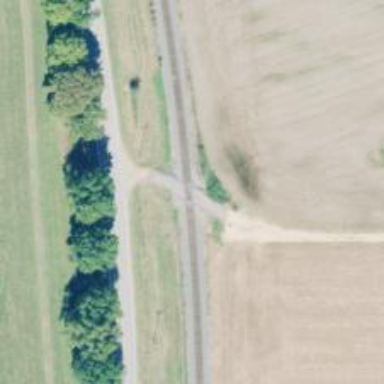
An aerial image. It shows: Single railway track.